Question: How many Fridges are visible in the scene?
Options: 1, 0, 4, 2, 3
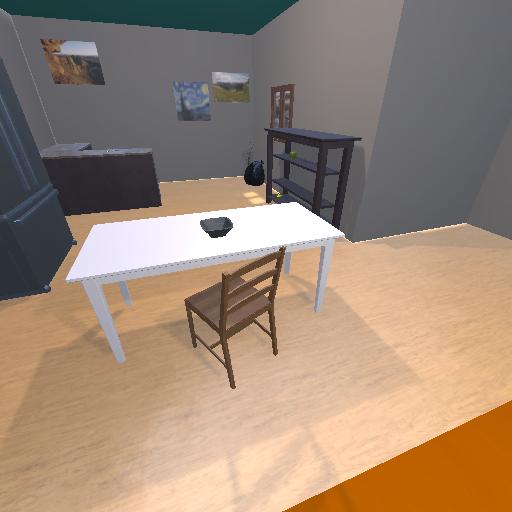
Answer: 1